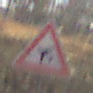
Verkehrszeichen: FlugbetriebRechts
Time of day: Midday
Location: Outdoor (Nature)
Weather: Clear
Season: NotSpecified
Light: Natural